Question: Here my code :
'''
modele <- ggplot(data = liste_ref, aes(x = BV, y = liste_ref[,p]))+
geom_point(aes(text = paste("Code operation: ",OPE_ID), colour = "FRANCE"),size = 1)+
geom_point(data = liste_ref_HER,aes(y = liste_ref_HER[,p],text = paste("Code operation: ",OPE_ID),colour = "HER"),size=1)+
geom_point(data = select,aes(y = select[,p],text = paste("Code operation: ",OPE_ID), colour = "Selection"),size=1)+
scale_y_log10() + scale_x_log10()+
stat_smooth(aes(x = BV, y = liste_ref[,p]), method = "lm",formula = y ~ x, se = FALSE,size = 0.25,fullrange = TRUE,color = "#BABBBF")+
stat_smooth(data = liste_ref_HER, aes(x = BV, y = liste_ref_HER[,p]), method = "lm",formula = y ~ x, se = FALSE,size = 0.25,fullrange = TRUE, color = "#2F61F5")+
scale_color_manual(name = "Legend", values = c("FRANCE"="#BABBBF","HER"="#2F61F5","Selection"="red"))+
ggtitle(paste("Relation entre la surface du bassin versant et ",pl," de l'HER",HER[,1]))+
xlab("Surface du bassin versant (en km2)") + ylab(yl)
ggplotly(modele)
'''
And it result :

The legend doesn't have enought space to appear... Please help me !
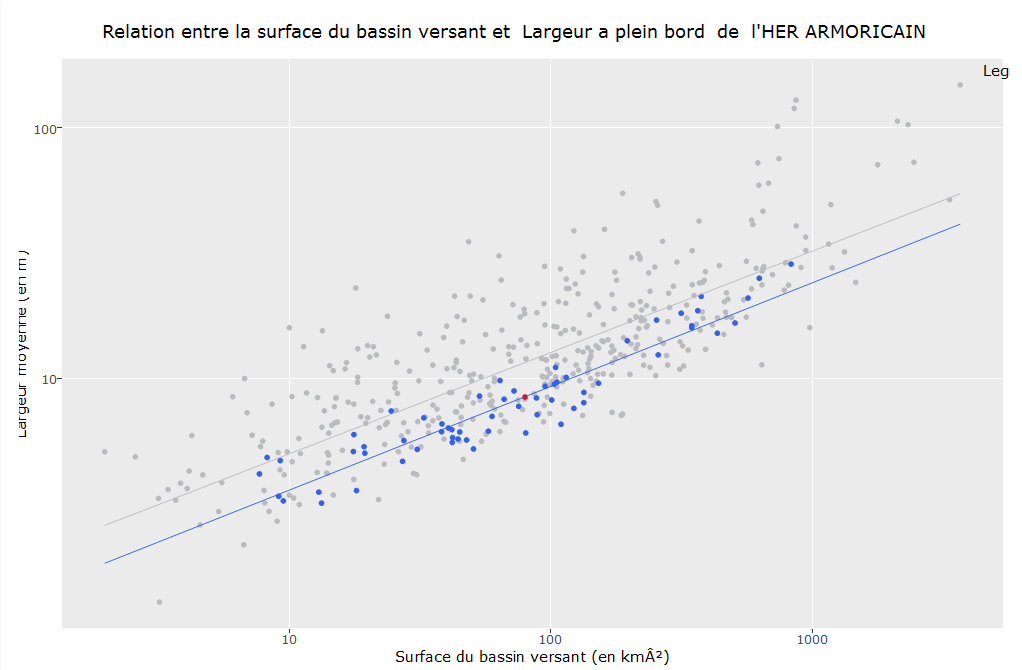
Answer: Here is an alternative. Would this work for you?
'''
#create a new dataset with a new column with 3 factor levels:
liste_ref$Test <- "liste_ref"
liste_ref_HER$Test <- "liste_ref_HER"
select$Test <- "select"
FinalData <- rbind(liste_ref, liste_ref_HER, select)
ggplot(data = FinalData, aes(x = BV, y = Moy_Lm_Qb, color=Test))+
geom_point(size = 1) + scale_y_log10() + scale_x_log10() +
stat_smooth(data = FinalData, aes(x = BV, y = Moy_Lm_Qb, color=Test), method = "lm",formula = y ~ x, se = FALSE,size = 0.25,fullrange = TRUE) +
scale_color_manual(name = "Legend", values = c("liste_ref"="#BABBBF","liste_ref_HER"="#2F61F5","select"="red")) +
ggtitle("Relation entre la surface du bassin versant et l'HER")
#adjust margin
m = list( l = 100, r = 100, b = 50, t = 50, pad = 0)
ggplotly() %>% layout(autosize = F, width = 1200, height = 600, margin = m)
'''
<URL>